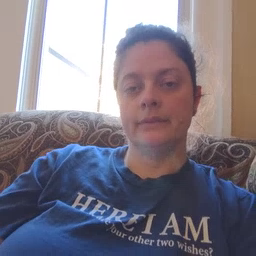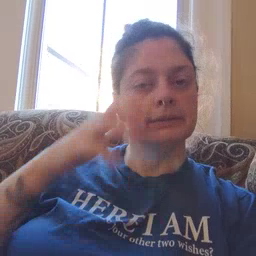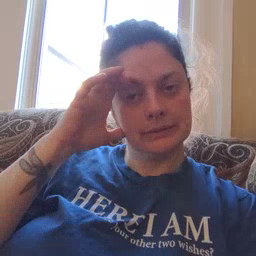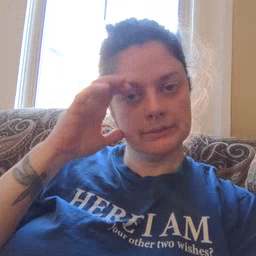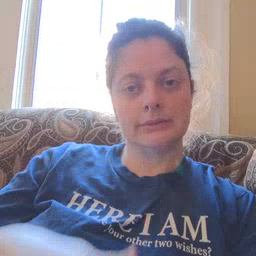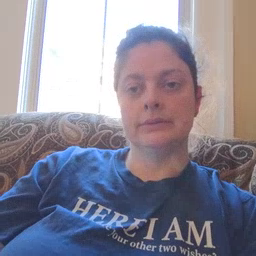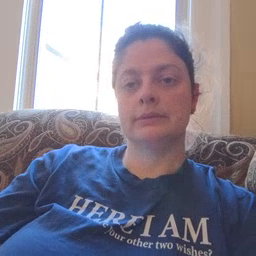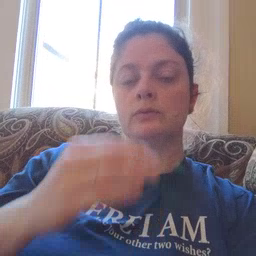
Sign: listen